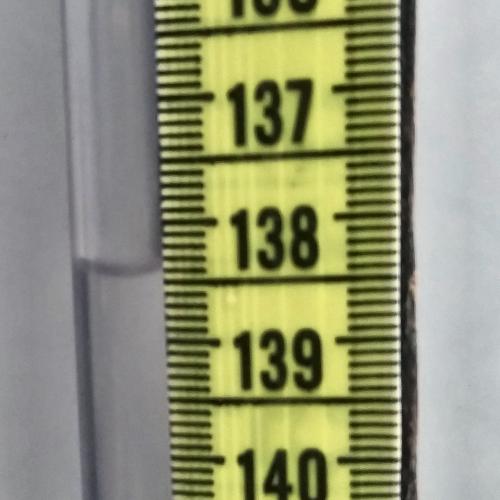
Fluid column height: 138.4 cm